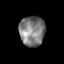
Tissue: prostate
Cell type: T cells
Senescence score: 0.8334
Nuclear area (px): 752
Mean DAPI intensity: 124.678